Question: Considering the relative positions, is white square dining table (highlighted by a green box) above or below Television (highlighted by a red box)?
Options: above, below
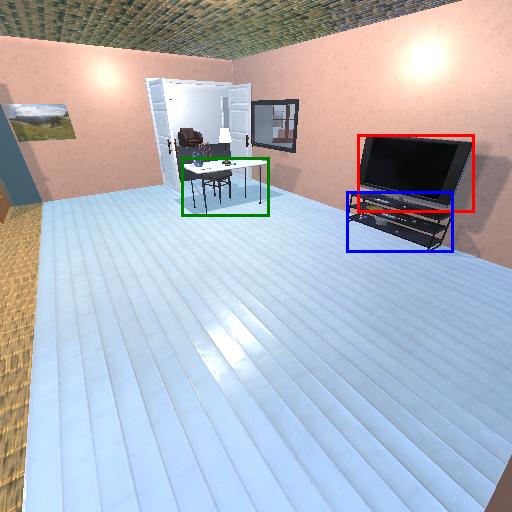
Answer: above